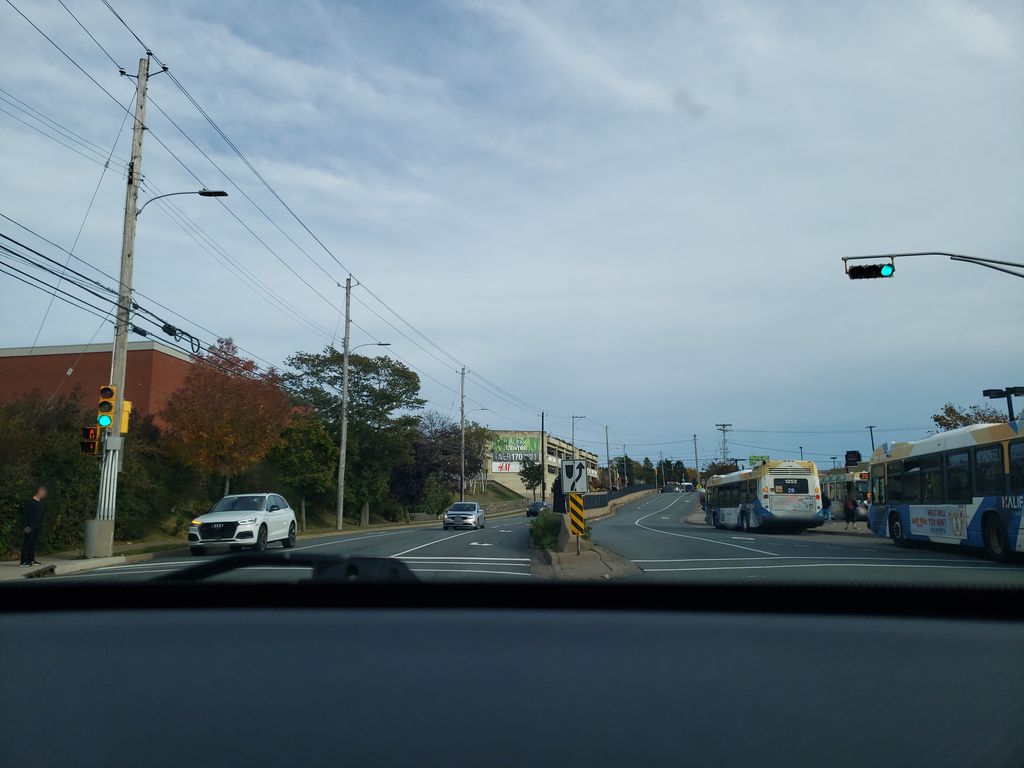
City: halifax